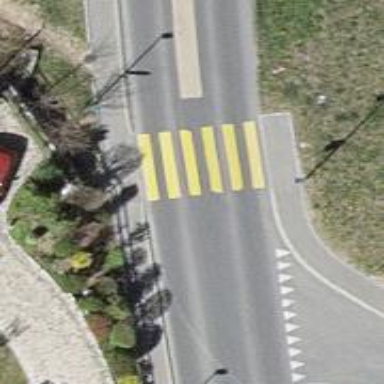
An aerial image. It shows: Uncontrolled zebra crossing on the road.